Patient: sex M, age 61
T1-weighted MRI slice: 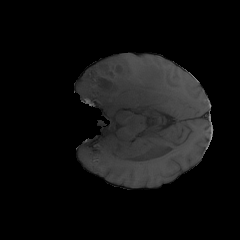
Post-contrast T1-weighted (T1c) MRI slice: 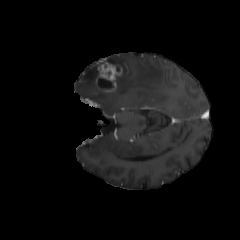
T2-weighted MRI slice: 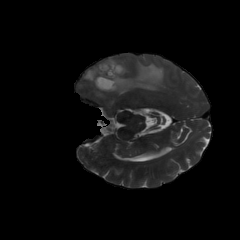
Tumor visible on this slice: yes
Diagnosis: Glioblastoma, IDH-wildtype
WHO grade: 4